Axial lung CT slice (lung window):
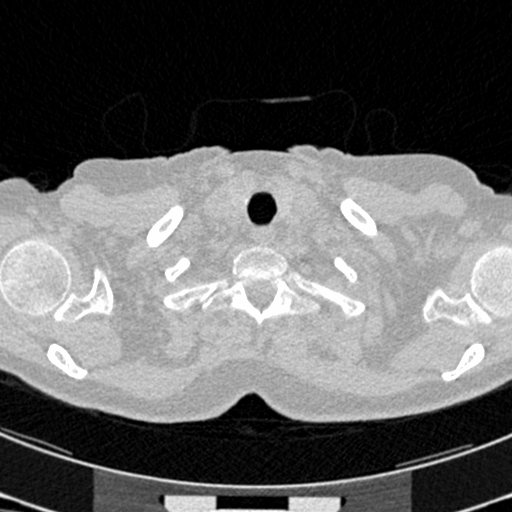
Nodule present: no